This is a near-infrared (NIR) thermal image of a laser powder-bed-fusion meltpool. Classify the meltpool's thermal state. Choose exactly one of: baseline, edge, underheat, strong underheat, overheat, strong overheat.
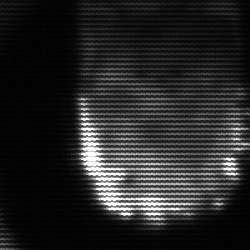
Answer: baseline